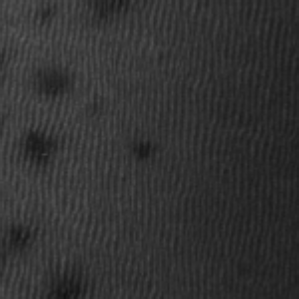
Label: frost